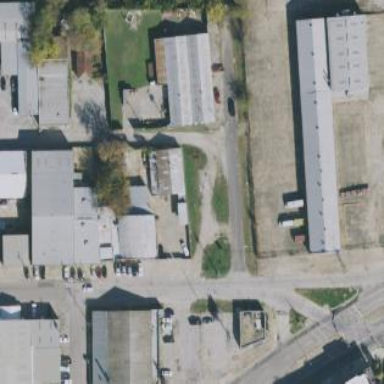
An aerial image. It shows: Commercial building.